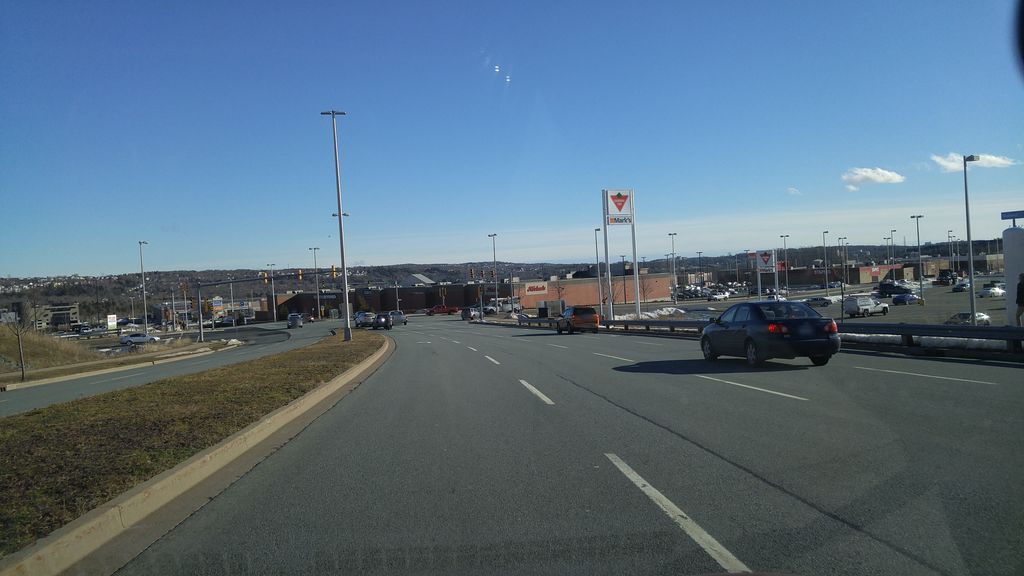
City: halifax